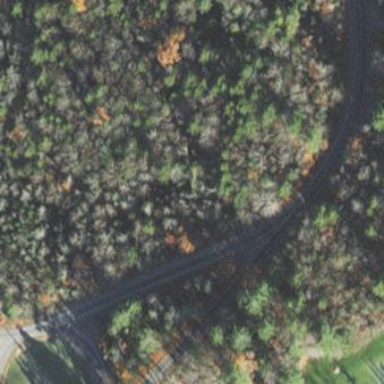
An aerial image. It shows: Mixed woodland area with variety of leaf types and cycles.